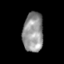
Tissue: skin
Cell type: Others
Senescence score: 0.2702
Nuclear area (px): 788
Mean DAPI intensity: 148.813